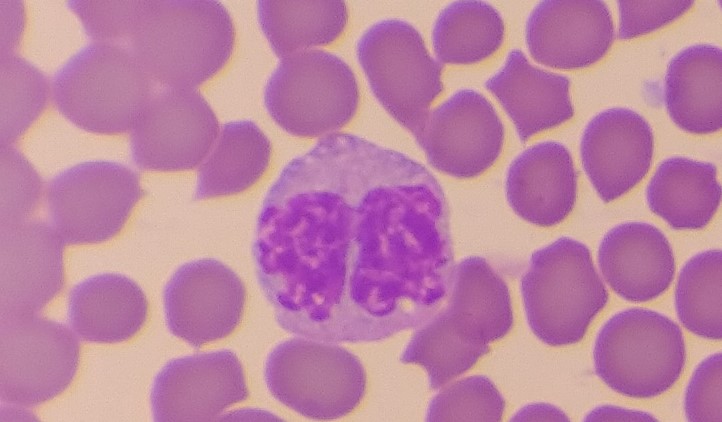
White blood cell type: Neutrophil